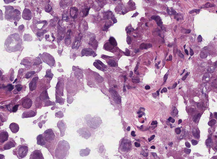
Tumor epithelial tissue: yes
Tumor-associated stroma tissue: no
Normal tissue: no